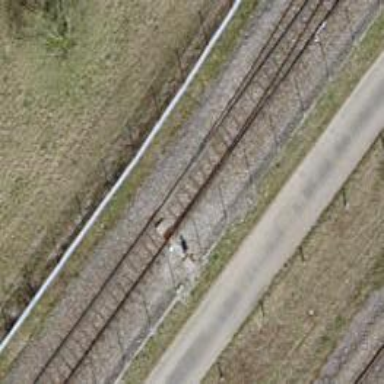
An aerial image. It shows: Railway switch.